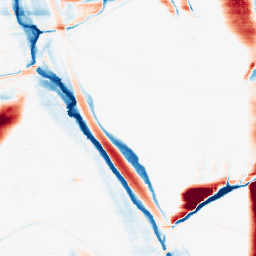
Category: morphological
Decomposition family: morphological_rect
Decomposition parameters: operation: average
width: 50
height: 5
Upsampling method: regularized
Upsampling parameters: scale: 4
lambda_reg: 0.01
Upsampling scale: 4